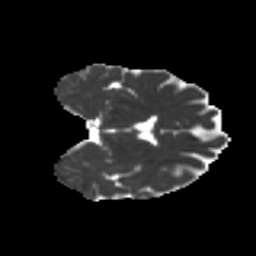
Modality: MD
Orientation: coronal
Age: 47
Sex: female
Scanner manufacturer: ge
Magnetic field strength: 3 T
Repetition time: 7.8 s
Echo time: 0.0606 s